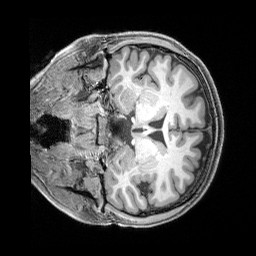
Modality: T1w
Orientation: coronal
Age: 20
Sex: female
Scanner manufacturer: siemens
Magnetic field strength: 3 T
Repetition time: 2.4 s
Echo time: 0.00215 s